Question: I would like to run a cron job executing php script.
The purpose of the script is to create csv file with data selected from database and to save it on the server.
This is a command I created:
'''
php -c /home1/breezeea/public_html/php.ini /home1/breezeea/public_html/portaltest/ProductsToImportGenerator.php
'''
I also setup email confirmation and it seems to work, but the file is not created in uploads directory.
The screen shows a confirmation email that I am getting. There is csv file content so I guess the php script is executed properly:

That is most important part of the code of php script($productsArr are products retrived from database):
'''
function products_to_csv($productsArr, $filename = "productsToImport.csv", $delimiter=",")
{
$f = fopen('php://memory', 'w');
$headers = array("Product Name", "Product Url", "excerpt", "description", "Product Status", "Menu_order", "SKU", "Downloadable",
"Virtual", "visibility", "quantity", "stock status", "allow backorders", "manage_stock", "regular_price",
"sale_price", "weight", "length", "width", "height", "featureD", "sale_price_dates_from",
"sale_price_dates_to","download_limit", "download_expiry", "images", "download File name", "type", "category",
"product_tag", "shipping class");
fputcsv($f, $headers, $delimiter);
foreach($productsArr as $product)
fputcsv($f, $product, $delimiter);
fseek($f, 0);
header('Content-Type: application/csv');
header('Content-Disposition: attachement; filename="'.$filename.'";');
fpassthru($f);
fclose($f);
}
'''
Should I modify the command somehow to have the csv saved in uploads directory?
Thanks for any help
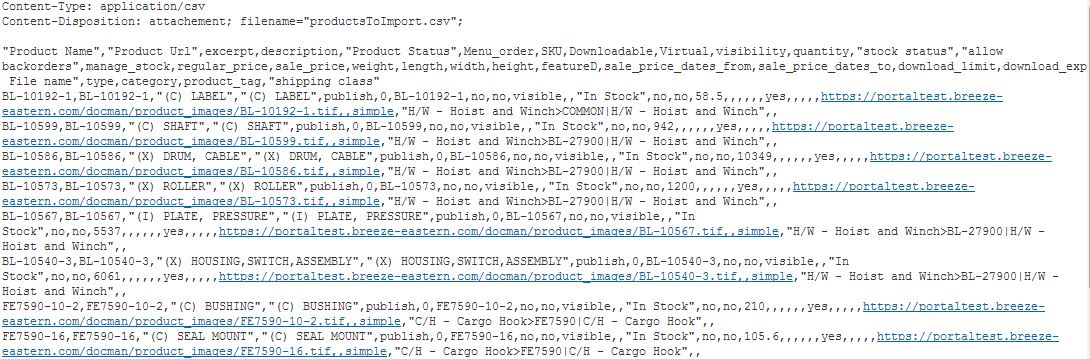
Answer: Your script doesn't save the file on the server, it only sends it as an attachment to the browser opening the script. You should change 'fpassthru' to <URL> to save the file on the server.